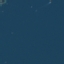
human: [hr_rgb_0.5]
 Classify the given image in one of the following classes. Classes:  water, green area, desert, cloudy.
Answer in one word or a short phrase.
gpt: water